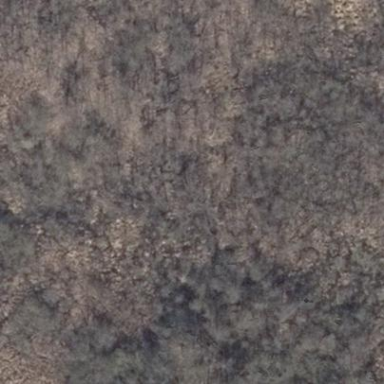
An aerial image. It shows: Swamp in wetland area.